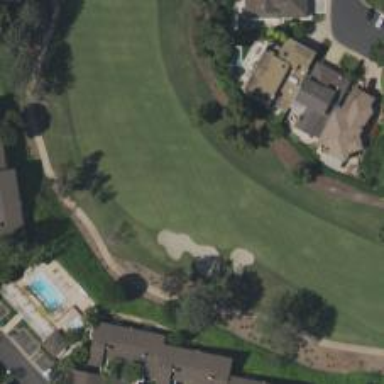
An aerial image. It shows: View of golf hole.